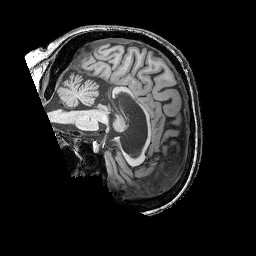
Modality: T1w
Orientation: sagittal
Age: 31
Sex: female
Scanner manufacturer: siemens
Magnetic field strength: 3 T
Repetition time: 2.25 s
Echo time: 0.00411 s